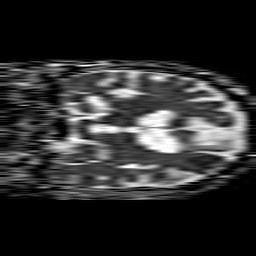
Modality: ADC
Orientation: coronal
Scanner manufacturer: philips
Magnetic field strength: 1.5 T
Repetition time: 4.6 s
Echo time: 0.09059 s